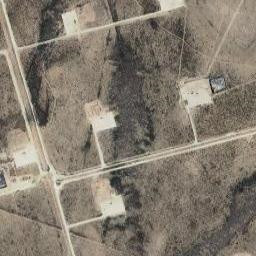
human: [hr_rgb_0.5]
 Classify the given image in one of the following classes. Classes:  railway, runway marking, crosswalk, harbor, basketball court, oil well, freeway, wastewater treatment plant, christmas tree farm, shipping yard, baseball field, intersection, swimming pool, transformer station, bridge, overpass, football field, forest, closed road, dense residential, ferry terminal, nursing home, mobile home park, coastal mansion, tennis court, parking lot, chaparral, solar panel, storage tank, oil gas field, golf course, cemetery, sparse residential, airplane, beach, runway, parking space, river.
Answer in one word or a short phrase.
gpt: oil gas field